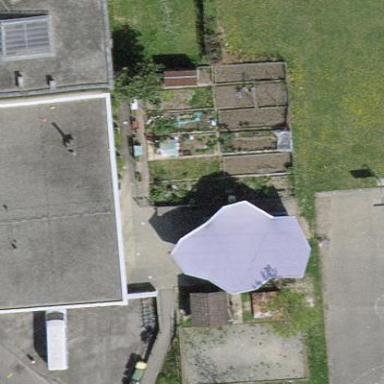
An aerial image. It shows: Garden enclosed by fence.